Interaction volume radius: 5 \u00c5
Interaction volume height: 10 \u00c5
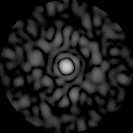
Disorder parameter: 0.8082